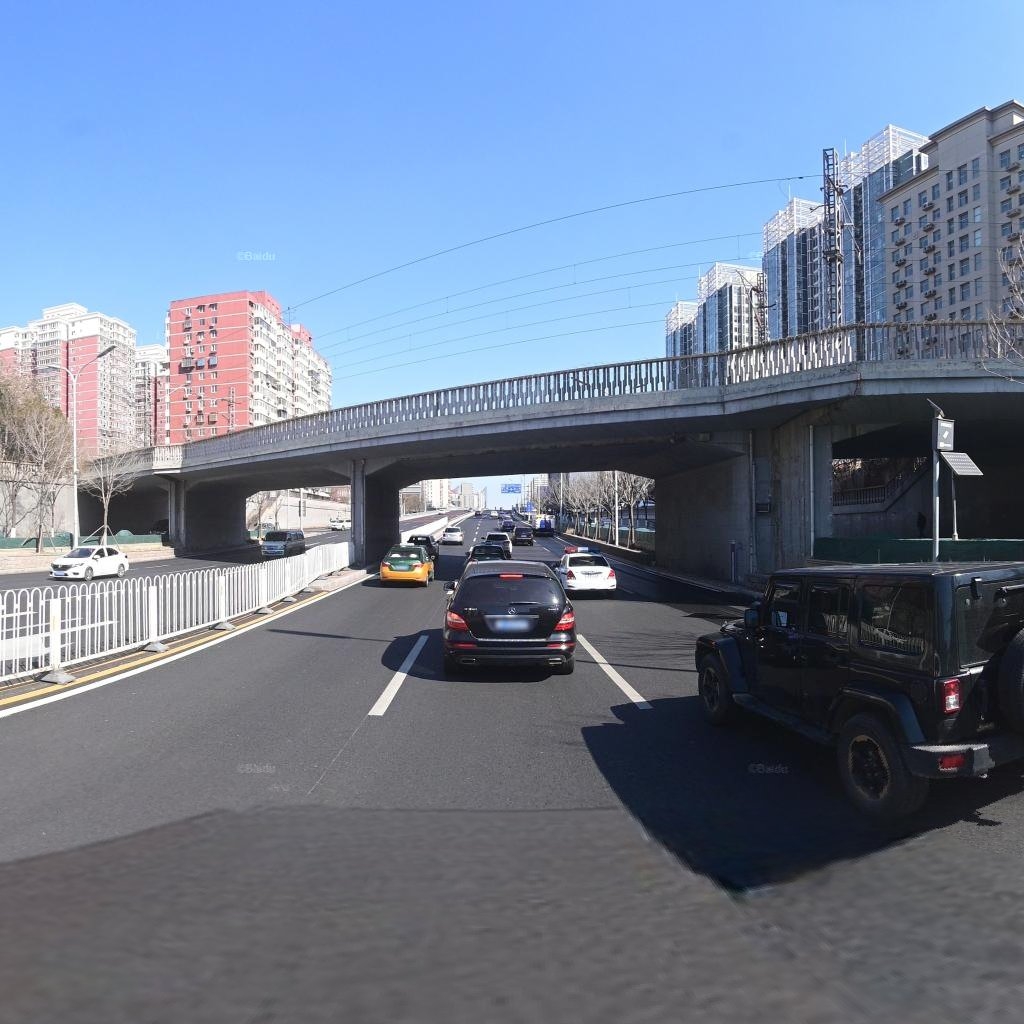
Region: Dongcheng
Road damage annotations: longitudinal crack